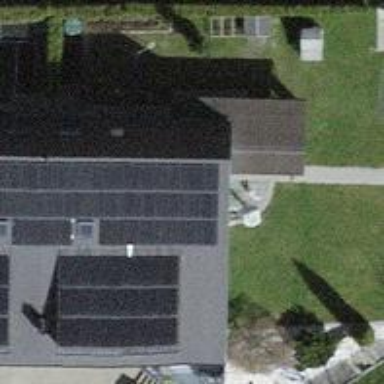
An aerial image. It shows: Solar power generator.